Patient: sex M, age 60
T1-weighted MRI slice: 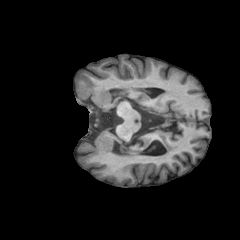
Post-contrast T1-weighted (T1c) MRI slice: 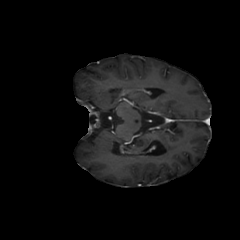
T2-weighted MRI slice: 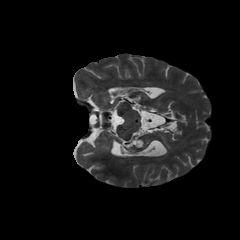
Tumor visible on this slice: no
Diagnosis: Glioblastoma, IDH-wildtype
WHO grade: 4